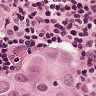
Metastatic tissue present: yes